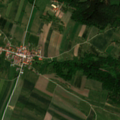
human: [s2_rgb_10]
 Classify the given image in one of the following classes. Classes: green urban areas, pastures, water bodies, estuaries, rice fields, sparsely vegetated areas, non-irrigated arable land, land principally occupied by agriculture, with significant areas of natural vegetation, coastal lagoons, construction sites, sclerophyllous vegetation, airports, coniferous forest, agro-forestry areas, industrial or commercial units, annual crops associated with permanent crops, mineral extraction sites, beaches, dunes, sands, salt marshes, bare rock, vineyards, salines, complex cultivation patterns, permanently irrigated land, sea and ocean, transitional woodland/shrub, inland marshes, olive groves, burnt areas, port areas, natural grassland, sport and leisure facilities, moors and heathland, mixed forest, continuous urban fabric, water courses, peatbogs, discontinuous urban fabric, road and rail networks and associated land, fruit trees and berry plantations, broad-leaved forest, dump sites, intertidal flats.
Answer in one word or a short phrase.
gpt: non-irrigated arable land, coniferous forest, mixed forest